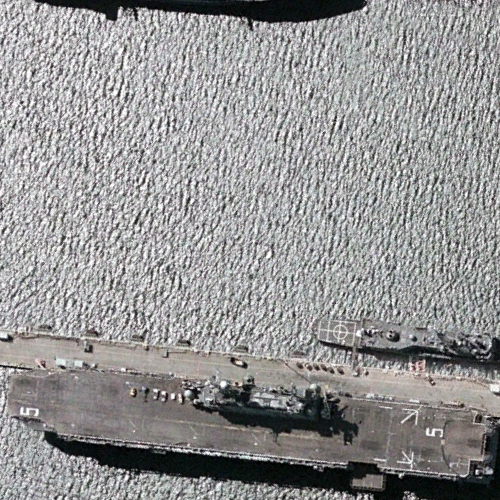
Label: assault